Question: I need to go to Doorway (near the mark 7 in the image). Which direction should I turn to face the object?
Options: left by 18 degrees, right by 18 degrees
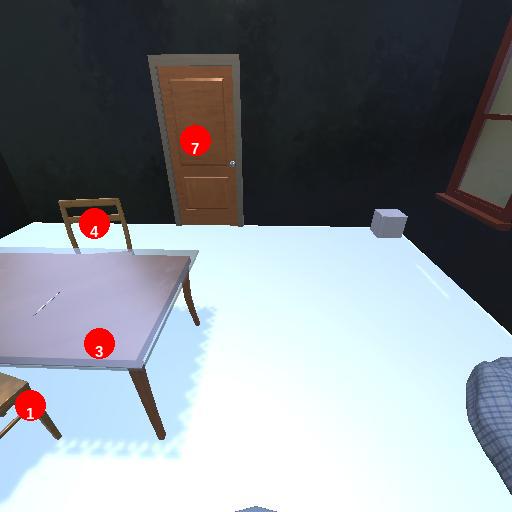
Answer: left by 18 degrees